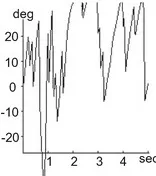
The instance of light cupula observed in the right hSCC. The patient's head and right hSCC were viewed from the top of the patient's head. (A) In the supine position, a left-beating nystagmus (maximal SPV = 33 /s) was persistently observed due to an utriculofugal deflection of the cupula.
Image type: pathology (immunostaining)